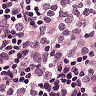
Metastatic tissue present: yes